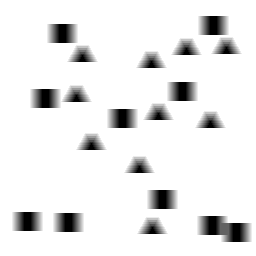
Squares: 10
Triangles: 10
Stars: 0
Total shapes: 20